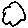
Label: cloud